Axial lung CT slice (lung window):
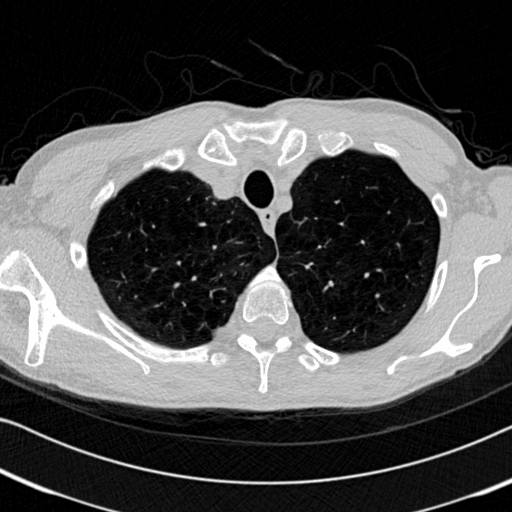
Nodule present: no